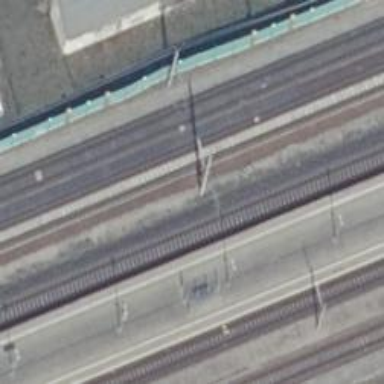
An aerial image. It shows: Railway milestone with catenary mast.